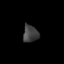
Tissue: lung
Cell type: T cells
Senescence score: 0.2307
Nuclear area (px): 258
Mean DAPI intensity: 64.174